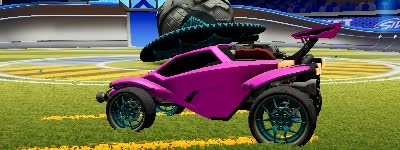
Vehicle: octane